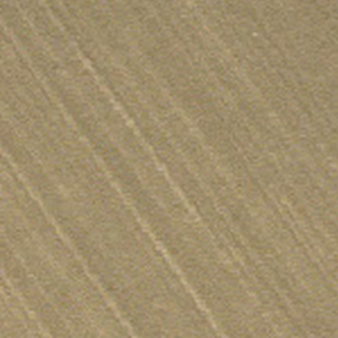
Label: other